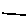
Label: line